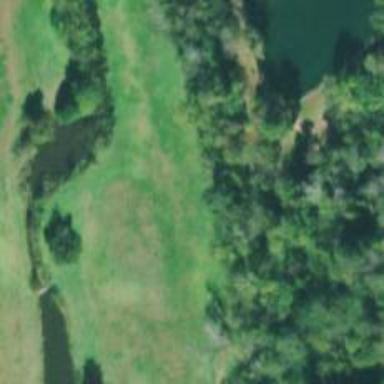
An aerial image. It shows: Golf hole.